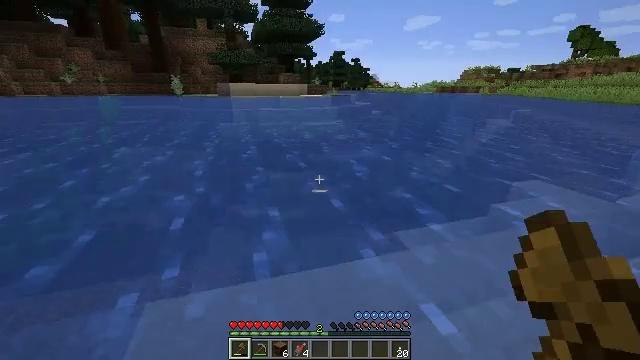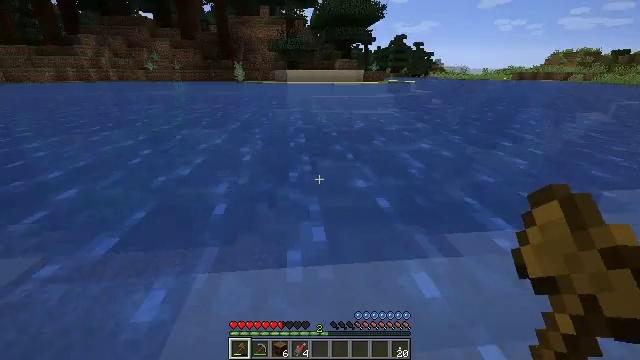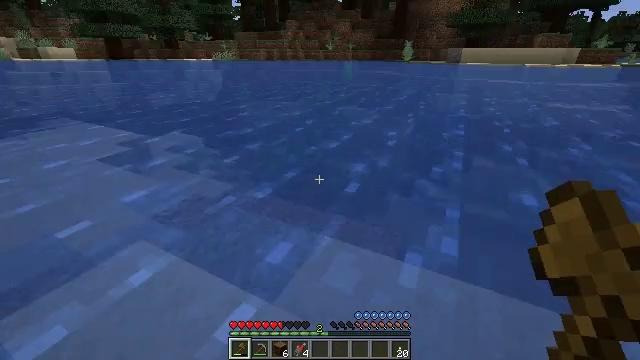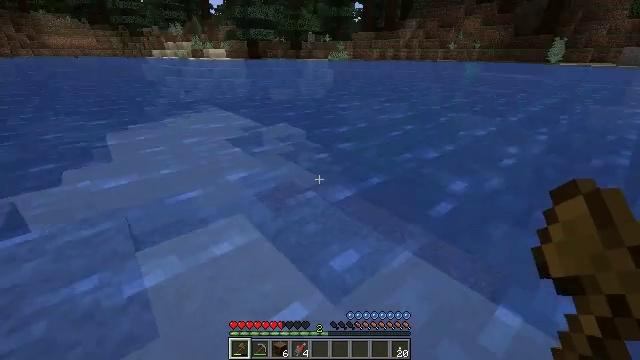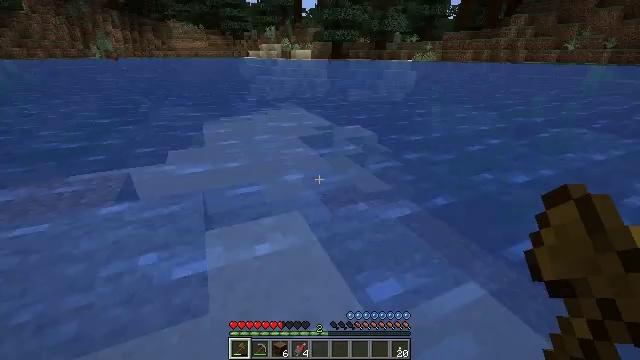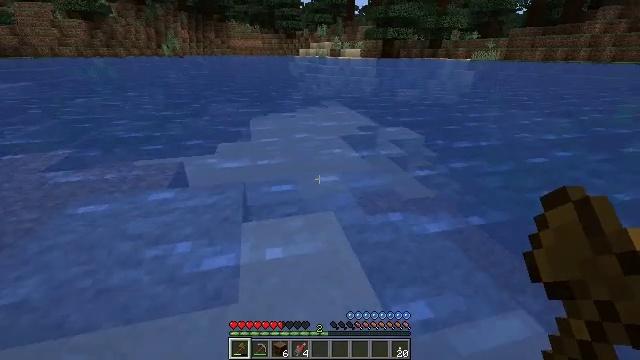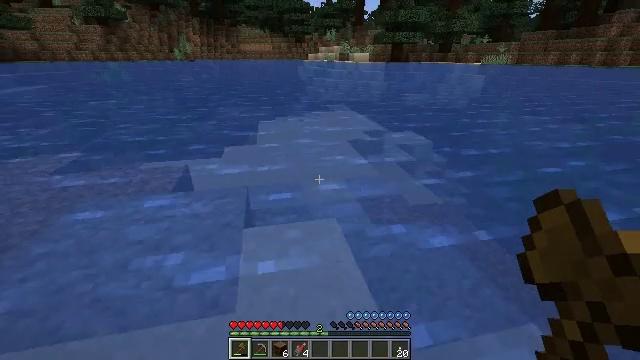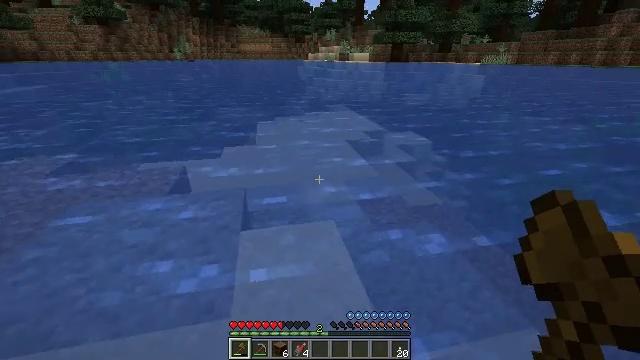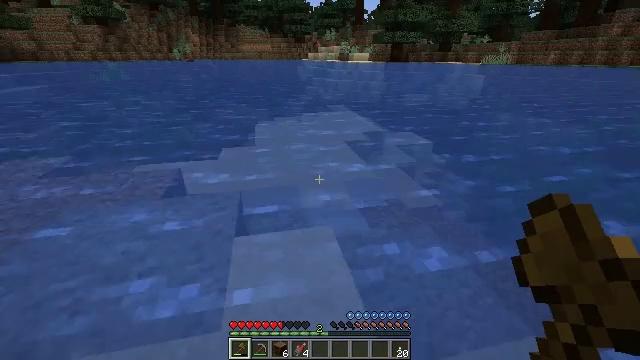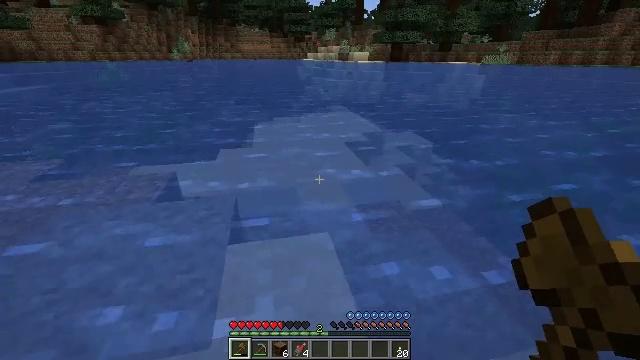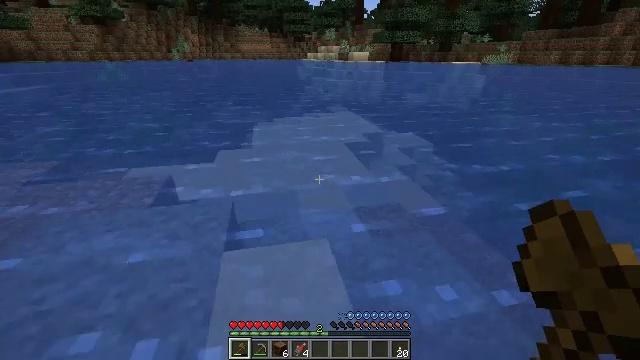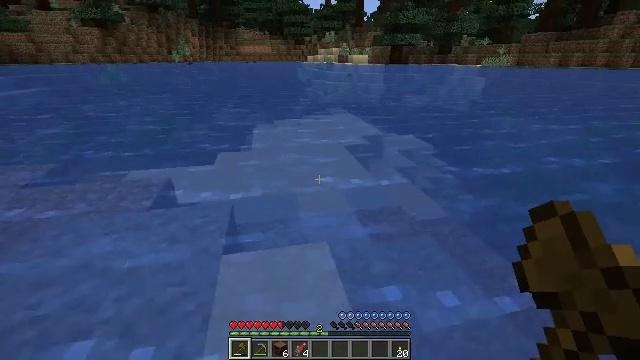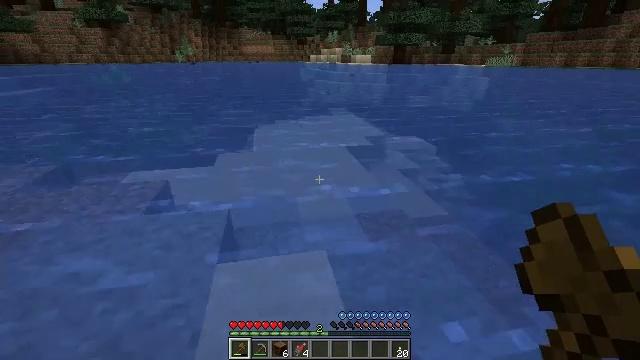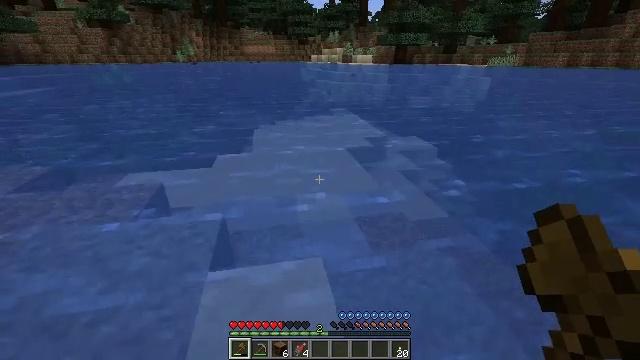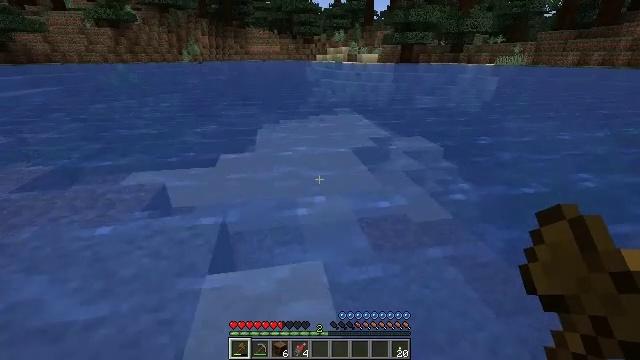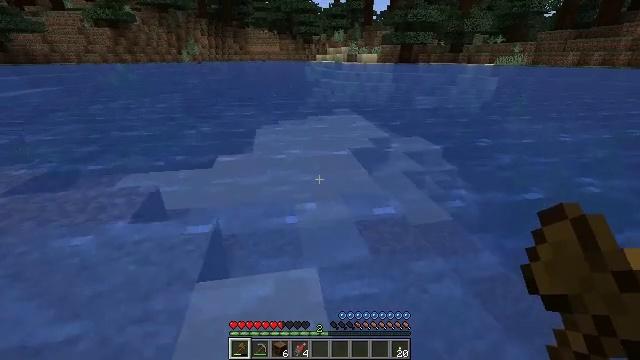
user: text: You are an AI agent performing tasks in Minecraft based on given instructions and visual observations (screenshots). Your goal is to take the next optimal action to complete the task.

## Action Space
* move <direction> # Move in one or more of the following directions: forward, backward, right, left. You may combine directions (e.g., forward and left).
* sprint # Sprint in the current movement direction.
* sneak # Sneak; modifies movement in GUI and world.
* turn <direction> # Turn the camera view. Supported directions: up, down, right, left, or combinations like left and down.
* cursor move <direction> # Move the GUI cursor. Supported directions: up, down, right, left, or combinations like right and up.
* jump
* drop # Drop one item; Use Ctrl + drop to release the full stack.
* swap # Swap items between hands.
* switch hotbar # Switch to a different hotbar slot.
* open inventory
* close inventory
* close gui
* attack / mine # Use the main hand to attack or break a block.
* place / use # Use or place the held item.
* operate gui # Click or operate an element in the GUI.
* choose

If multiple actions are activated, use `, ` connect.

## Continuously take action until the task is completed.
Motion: motion action
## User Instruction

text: Fish and kill the salmon.
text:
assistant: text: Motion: move forward, turn left and down
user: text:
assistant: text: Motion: move forward, turn left and down
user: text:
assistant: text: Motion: move forward, turn left
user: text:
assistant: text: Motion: move forward, turn left
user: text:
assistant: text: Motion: move forward, turn left
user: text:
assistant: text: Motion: move forward, turn left
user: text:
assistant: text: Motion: move forward
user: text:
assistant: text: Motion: move forward
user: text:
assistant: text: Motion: move forward
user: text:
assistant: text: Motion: move forward
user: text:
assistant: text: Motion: move forward and move right
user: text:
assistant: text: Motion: move forward and move right
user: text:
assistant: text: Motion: move forward and move right
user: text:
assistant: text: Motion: move forward and move right, turn left
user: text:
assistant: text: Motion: move forward and move right
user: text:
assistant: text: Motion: move forward and move right
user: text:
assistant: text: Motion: move forward and move right
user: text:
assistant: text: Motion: move forward and move right
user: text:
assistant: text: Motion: move forward and move right
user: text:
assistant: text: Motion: move forward and move right
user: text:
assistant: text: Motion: move forward and move right
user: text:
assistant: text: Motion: move forward and move right
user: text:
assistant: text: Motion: move forward and move right
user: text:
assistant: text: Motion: move forward and move right
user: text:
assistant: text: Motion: move forward
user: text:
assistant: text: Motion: move forward
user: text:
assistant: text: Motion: move forward
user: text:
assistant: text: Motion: move forward
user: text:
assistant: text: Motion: move forward
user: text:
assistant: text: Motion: move forward